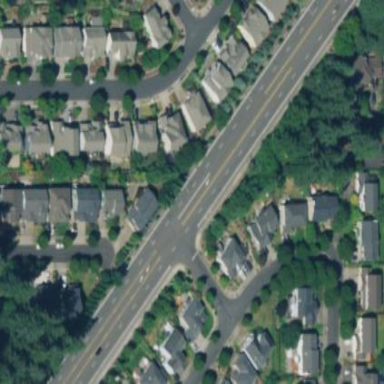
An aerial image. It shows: Single-family residential area.